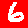
Digit: 6